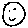
Label: smiley face